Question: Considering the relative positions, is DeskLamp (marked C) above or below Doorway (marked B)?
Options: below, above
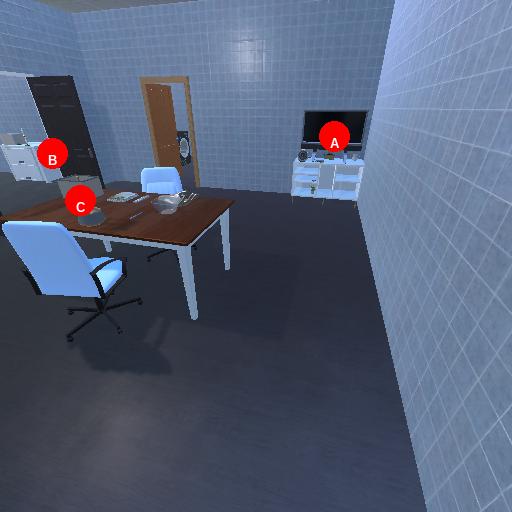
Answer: below